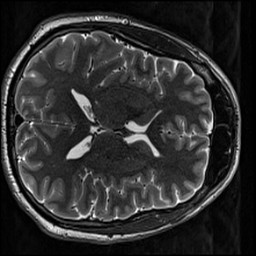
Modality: T2w
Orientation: axial
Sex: male